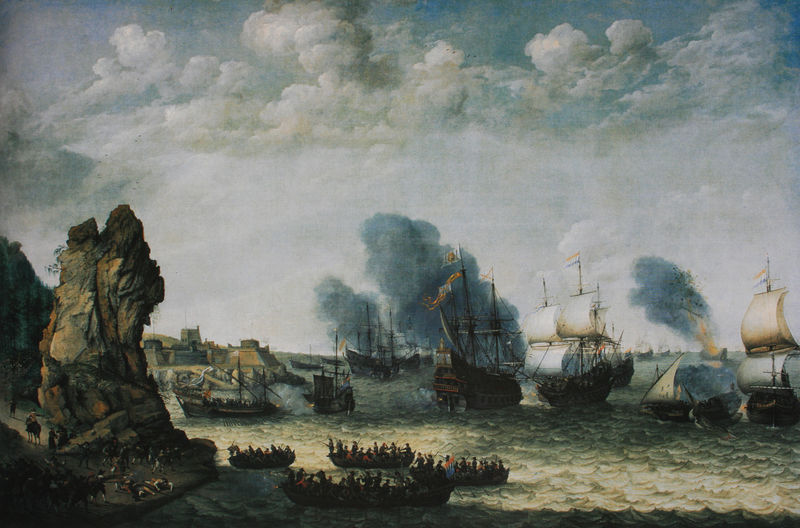
Titel: Seeschlacht zwischen Spaniern und Holländern vor einer Küste
Künstler: Abraham Willarts
Standort: Kopenhagen
Institution: Statens Museum for Kunst
Schlagwörter: felsen, feuer, himmel, kampf, meer, wasser, wolken, landschaft, menschen, see, stadt, ufer, männer, qualm, rauch, insel, boot, boote, pferd, reiter, ruder, küste, schiff, schiffe, segel, segelschiffe, strand, wellen, segelschiff, fels, schlacht, seestück, soldaten, burg, festung, leichen, tote, krieger, kanonen, flaggen, gefecht, seeschlacht, besatzung, bott, mannschaft, barken, mannschaften, kriegsschiffe, anlanden